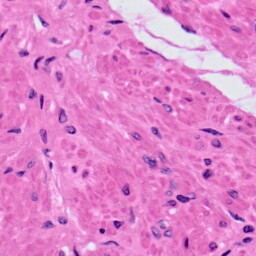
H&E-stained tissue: Prostate